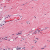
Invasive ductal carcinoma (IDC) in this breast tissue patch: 0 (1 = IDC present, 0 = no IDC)